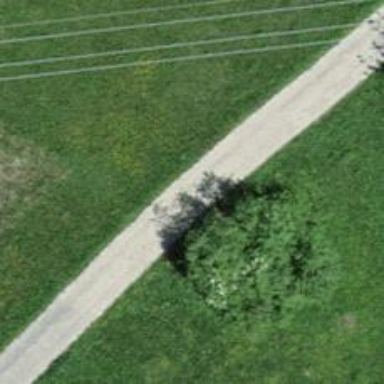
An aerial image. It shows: Gravel track with grade 3 tracktype.